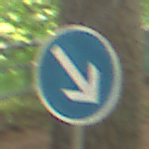
Verkehrszeichen: VorgeschriebeneVorbeifahrtRechts
Umgebung: Outdoor, RoadRail
Tageszeit: MorningAfternoon
Wetter: Clear
Licht: Natural
Jahreszeit: NotSpecified
Kontrast: LowContrast